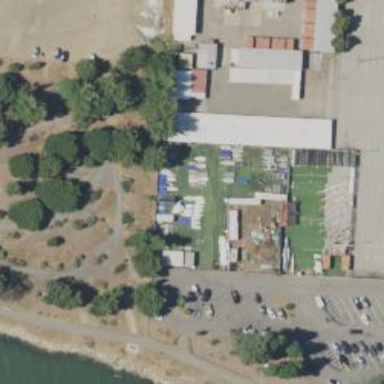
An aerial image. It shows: Sailing club.